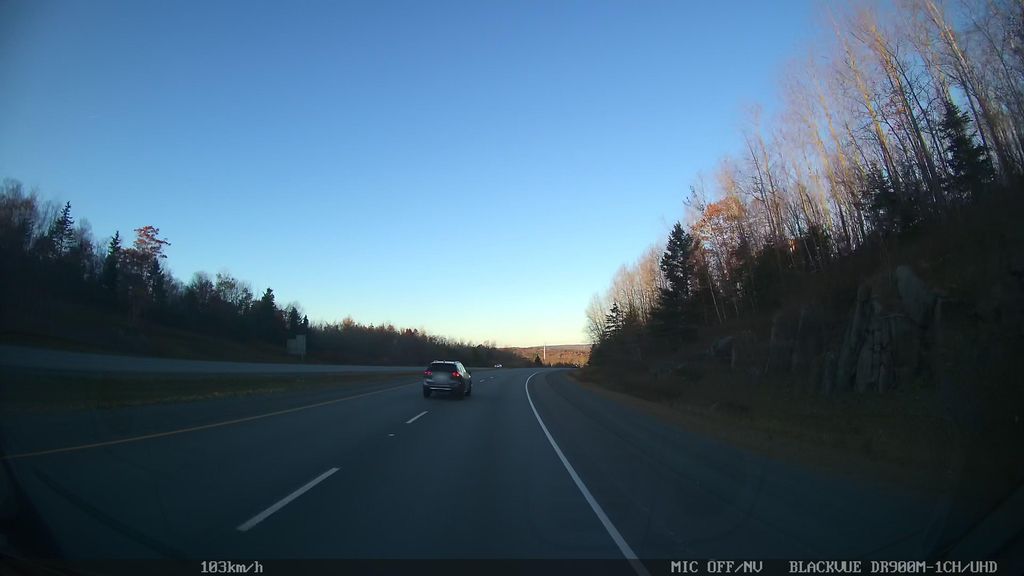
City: halifax